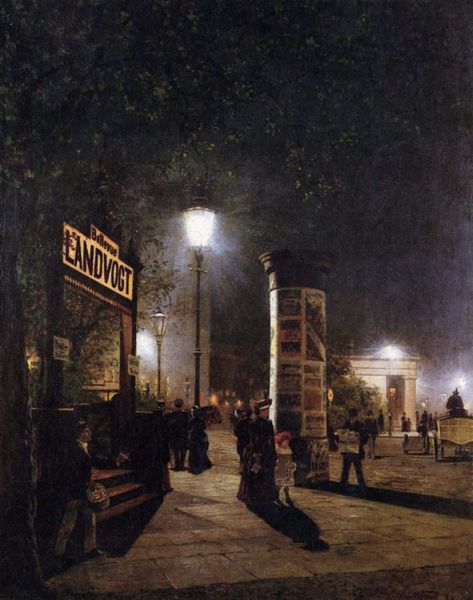
Titel: Berlin, Potsdamer Platz mit erleuchteten elektrischen Straßenlaternen
Künstler: Carl Saltzmann
Standort: Frankfurt (am Main)
Institution: Bundespostmuseum
Schlagwörter: baum, blau, blätter, dunkel, gemälde, gruppe, himmel, laub, mann, schatten, weiß, bäume, frauen, gelb, grün, landschaft, menschen, mädchen, stadt, äste, abend, frankreich, frau, fussgänger, hell, holz, hut, kleid, lampe, lampen, laterne, laternen, licht, lichter, männer, nacht, paris, schwarz, strasse, säule, gebäude, rot, leute, mütze, wirtschaft, stein, öl, ast, natur, gehen, boden, dunkelheit, kind, mutter, paar, personen, blatt, bühne, kontrast, kinder, nachthimmel, düster, passanten, pflaster, stra e, kutsche, laden, platz, werbung, bank, treppe, treppen, lesen, stufen, tor, leuchten, grossstadt, wei, indigo, eingang, schild, berlin, zettel, strahlen, draußen, abendhimmel, baun, zeitung, buchstaben, strahl, plakat, bahnhof, kiosk, litfasssäule, reklame, bänke, poster, schein, straßenlampe, straßenlaterne, tempel, spaziergänger, steinboden, strahlend, lichtschein, gasthaus, scheinen, plakate, flachdach, paare, olatz, kutzsche, nachtszene, nächtlich, straßenpflaster, litfassäule, littfasssäule, liccht, abendlich, littfassäule, straßenbild, landvogt, laternenlicht, leub, lichtfasssäule, litfachssäule, zetteö, hut rot, litfßsäule